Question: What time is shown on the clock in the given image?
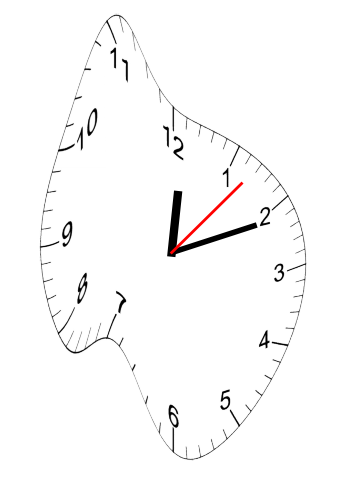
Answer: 12:11:07